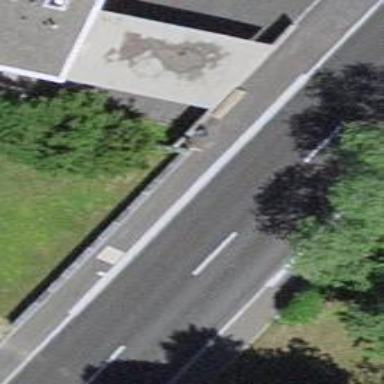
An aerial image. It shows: Bus stop with platform for public transport.